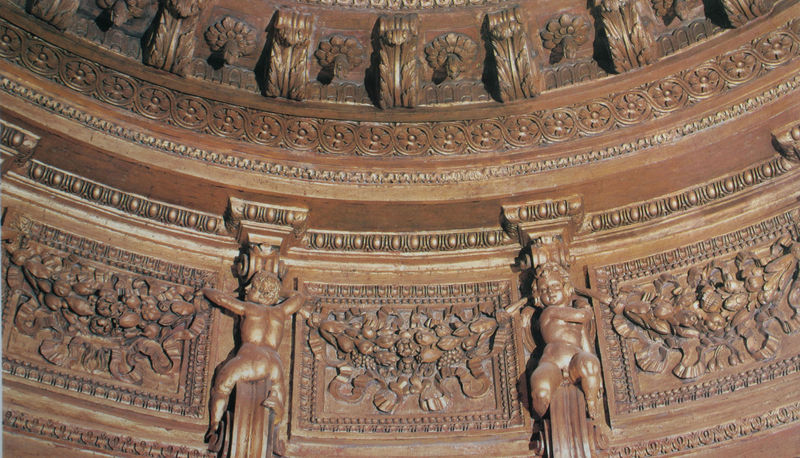
Titel: Stanza delle Rose, Detail der Decke, Rosenzimmer
Künstler: Isidoro Bianchi
Standort: Torino
Institution: Castello del Valentino
Schlagwörter: blätter, nackt, schatten, weiß, akte, blumen, braun, haar, holz, licht, raum, rücken, schmuck, säulen, blüten, rosen, muster, ornament, architektur, band, rahmen, stein, felder, kirche, haare, decke, blatt, girlande, pflanzen, borte, reiter, rund, engel, früchte, ranken, skulptur, relief, hintern, holzschnitt, zwei, pilaster, rand, figuren, kuppel, dekoration, wein, detail, dekor, floral, ornamente, verzierung, stuck, bronze, plastik, foto, penis, gewölbe, knabe, kapitelle, schnitzerei, girlanden, halbrund, fries, gesims, skulpturen, voluten, rosette, konsolen, konsole, bänder, borde, putten, zierleisten, ornamentik, pute, putti, rundung, klettern, eierstab, geschnitzt, rosetten, schnitzwerk, vertäfelung, lisenen, kyma, hochrelief, rotunde, wandtäfelung, bauornamentik, puten, rittlings, klammern, listen, knäblein, stuckatur, eicheln, atlanten, akanthusblatt, festoon, gefache, kuppelengel, girlandenhalter